Field crop: maize
Growth stage: 2
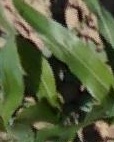
Species: maize